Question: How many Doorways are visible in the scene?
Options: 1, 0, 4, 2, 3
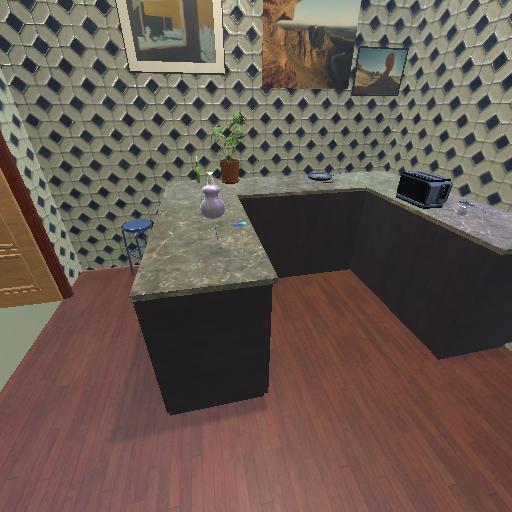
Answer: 1